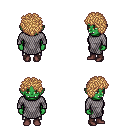
a pixel art fantasy rpg character, female body template, orc, green skin, chain mail, metal pants, light blonde curly afro hairstyle, maroon shoes, four views (front, back, left, right), 2x2 character sprite sheet, small pixel art, hard edges, no anti-aliasing